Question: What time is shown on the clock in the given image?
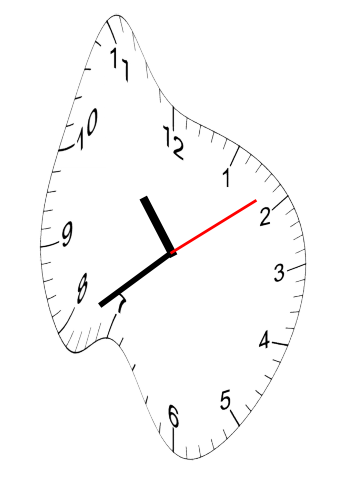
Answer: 10:39:09